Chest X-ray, PA view. Patient: 53 years old, sex M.
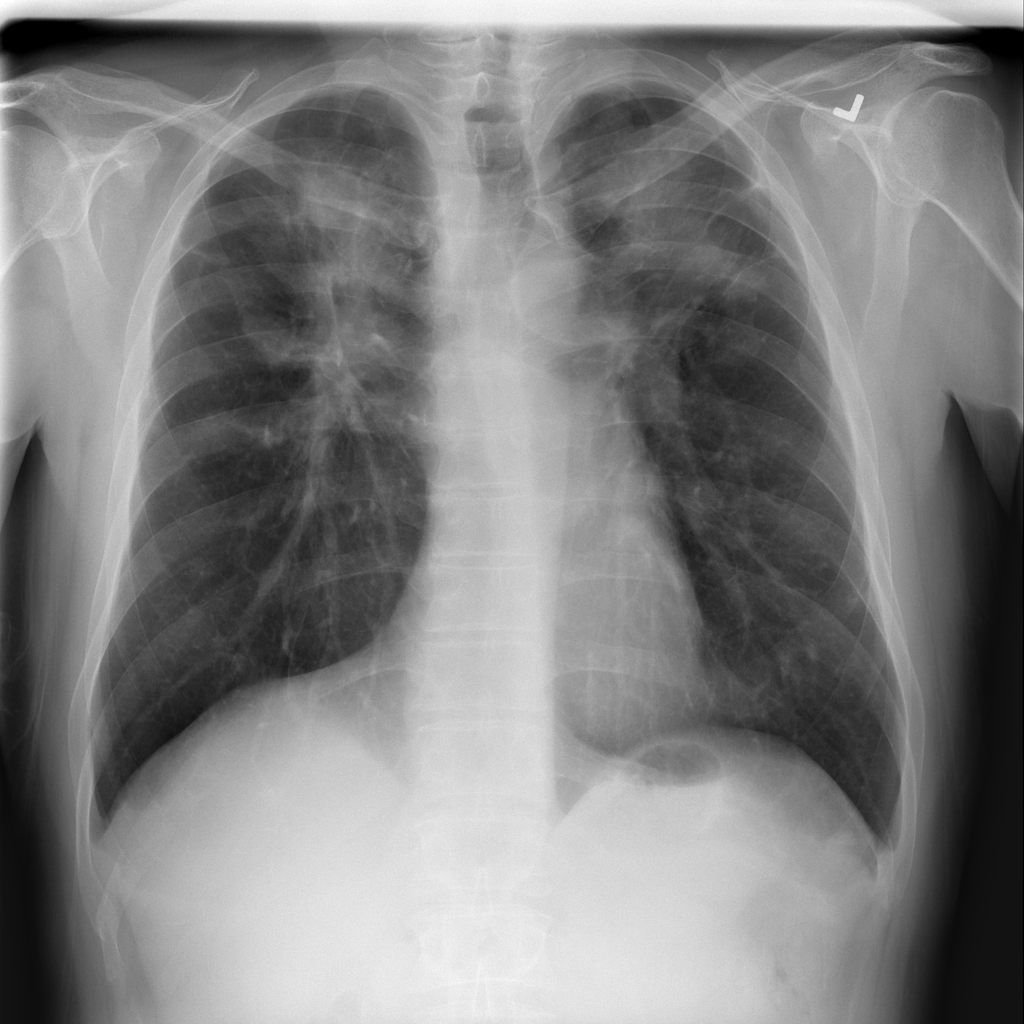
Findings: No Finding